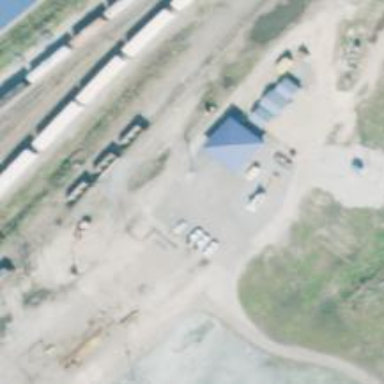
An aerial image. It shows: Abandoned railway yard.